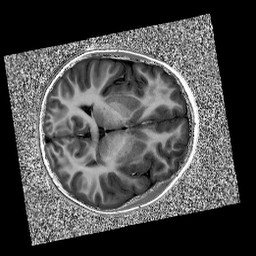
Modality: UNIT1
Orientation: axial
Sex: female
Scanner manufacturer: siemens
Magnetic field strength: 3 T
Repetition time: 5 s
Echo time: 0.00355 s